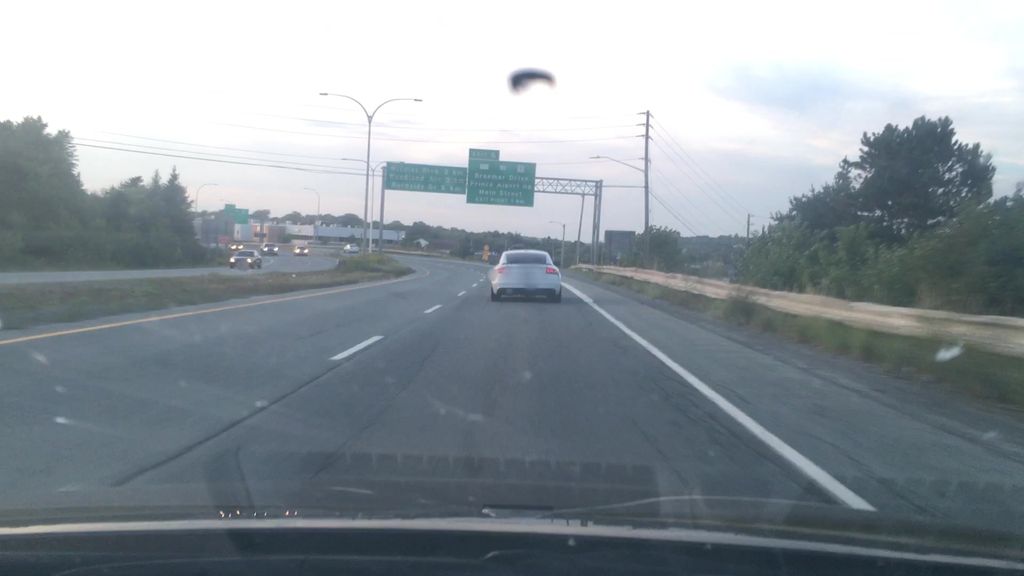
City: halifax